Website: bh-photo
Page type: account-selection
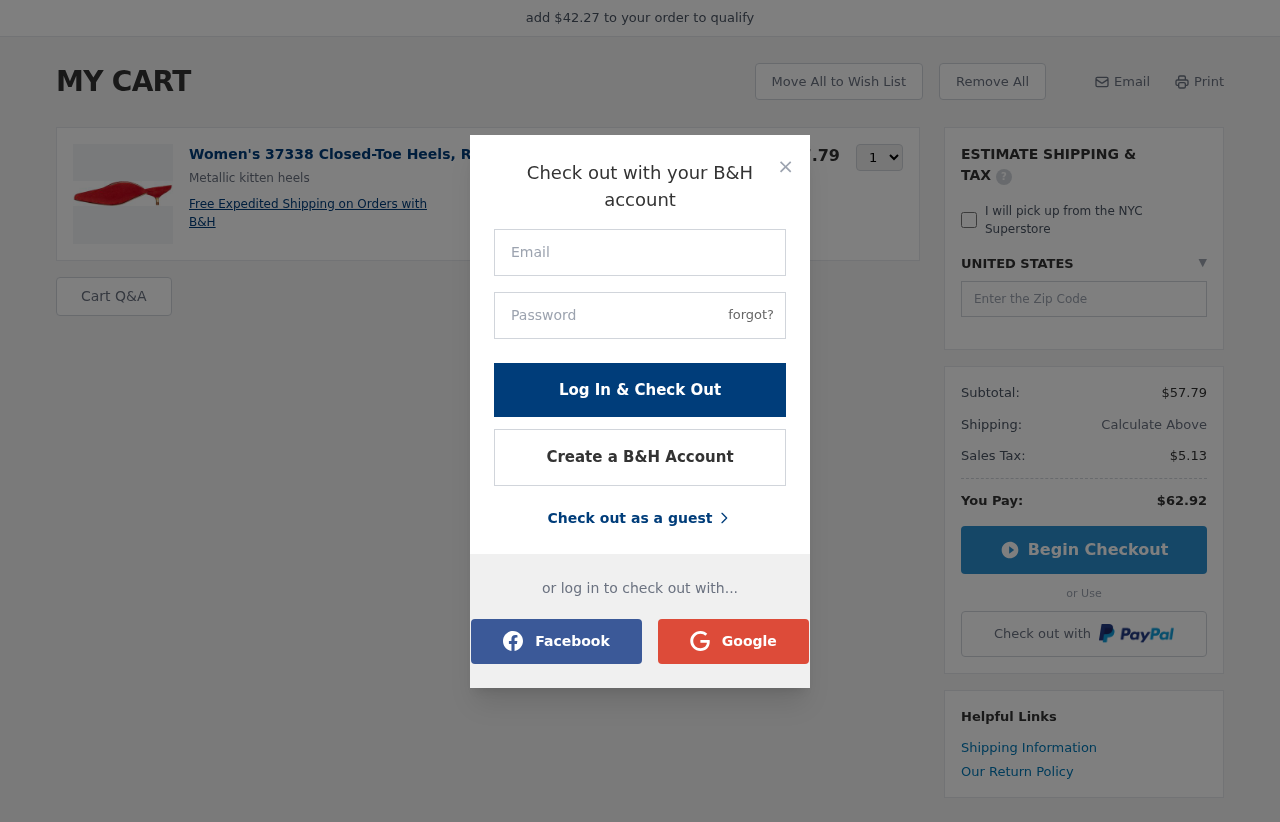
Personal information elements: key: PII_COUNTRY
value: UNITED STATES
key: PII_LOGIN_USERNAME
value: amanda.carter
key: PII_POSTCODE
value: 15387
Product elements: key: PRODUCT1_DESC
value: Metallic kitten heels
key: PRODUCT1_NAME
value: Women's 37338 Closed-Toe Heels, Red, 8 us
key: PRODUCT1_PRICE
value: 57.79
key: PRODUCT1_QUANTITY
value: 1
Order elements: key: ORDER_SUBTOTAL
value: $57.79
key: ORDER_TAX
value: $5.13
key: ORDER_TOTAL
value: $62.92
Other elements: key: AMOUNT_TO_QUALIFY
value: $42.27